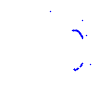
Particle: kaon